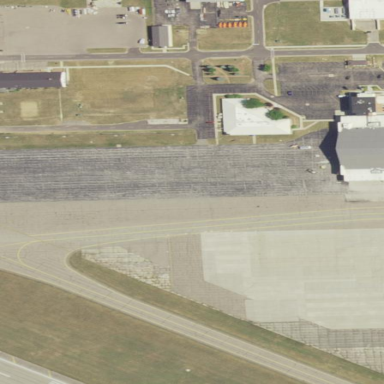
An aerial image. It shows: Apron at the airport.